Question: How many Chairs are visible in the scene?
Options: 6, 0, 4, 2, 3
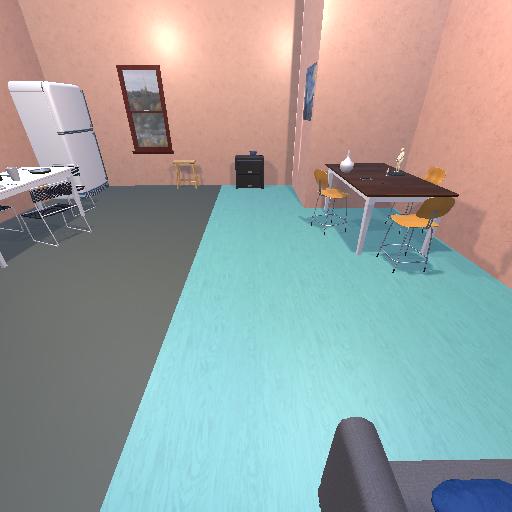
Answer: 6